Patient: sex M, age 66
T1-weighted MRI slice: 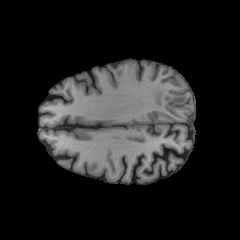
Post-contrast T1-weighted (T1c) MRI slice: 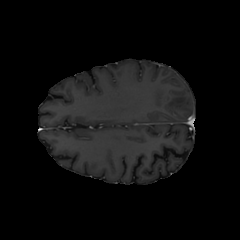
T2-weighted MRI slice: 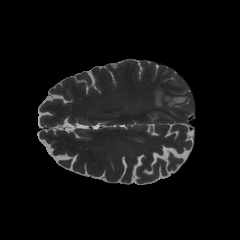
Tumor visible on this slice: yes
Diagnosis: Glioblastoma, IDH-wildtype
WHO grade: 4